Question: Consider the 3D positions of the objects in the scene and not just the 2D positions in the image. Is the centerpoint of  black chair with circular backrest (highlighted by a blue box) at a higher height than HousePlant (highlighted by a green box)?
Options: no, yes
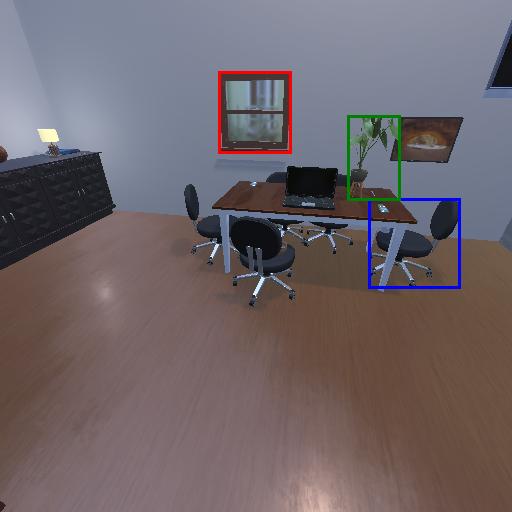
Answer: no